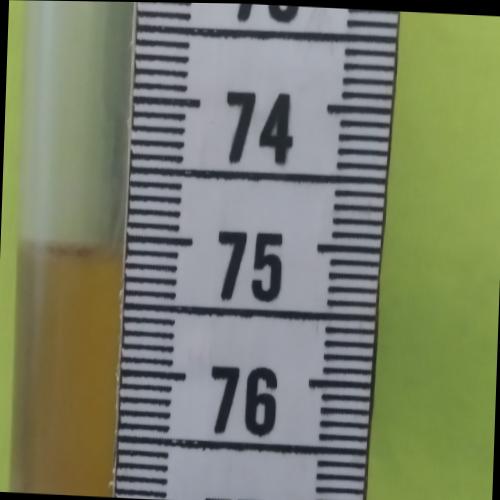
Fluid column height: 75.1 cm